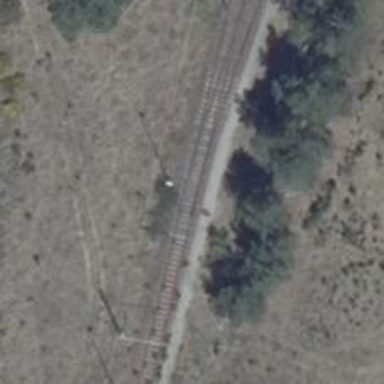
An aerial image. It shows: Railway switch.